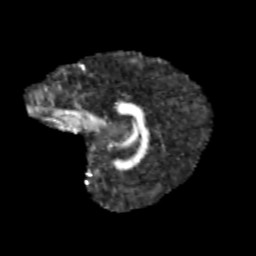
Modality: FA
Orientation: sagittal
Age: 10
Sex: female
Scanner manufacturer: siemens
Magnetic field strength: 3 T
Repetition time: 3.8 s
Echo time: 0.07 s